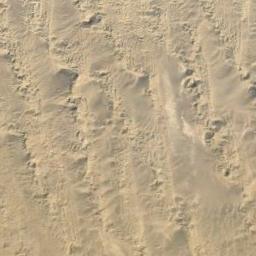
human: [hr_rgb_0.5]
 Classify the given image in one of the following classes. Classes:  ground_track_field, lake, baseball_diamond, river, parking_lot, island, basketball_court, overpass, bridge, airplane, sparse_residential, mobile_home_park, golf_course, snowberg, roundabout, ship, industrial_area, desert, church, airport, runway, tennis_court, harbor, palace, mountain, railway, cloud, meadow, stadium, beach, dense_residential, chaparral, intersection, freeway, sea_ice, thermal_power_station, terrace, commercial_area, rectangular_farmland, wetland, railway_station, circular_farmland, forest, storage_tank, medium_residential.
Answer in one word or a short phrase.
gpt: desert